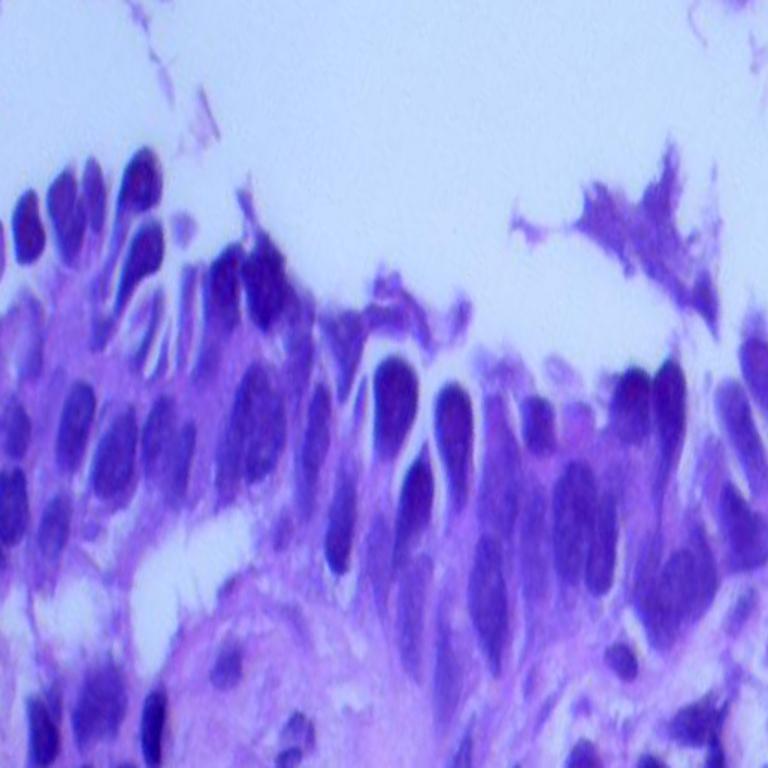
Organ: lung
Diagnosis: adenocarcinomas